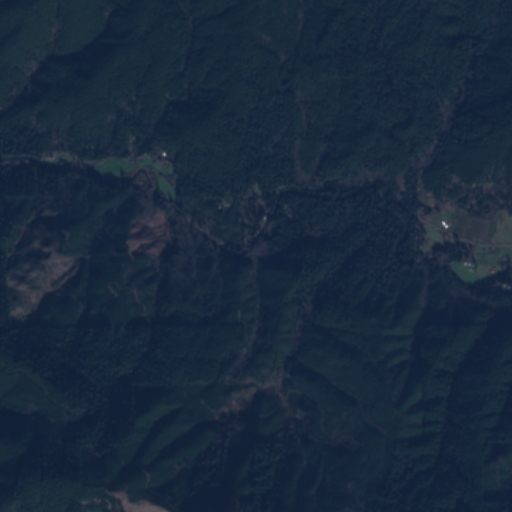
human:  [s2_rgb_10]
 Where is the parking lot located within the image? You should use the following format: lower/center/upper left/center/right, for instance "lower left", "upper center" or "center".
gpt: The parking lot is located in the lower left of the image.
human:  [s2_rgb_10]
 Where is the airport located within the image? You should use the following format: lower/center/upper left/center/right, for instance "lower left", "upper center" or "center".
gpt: There is no airport in the image.